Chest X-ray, AP view. Patient: 30 years old, sex M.
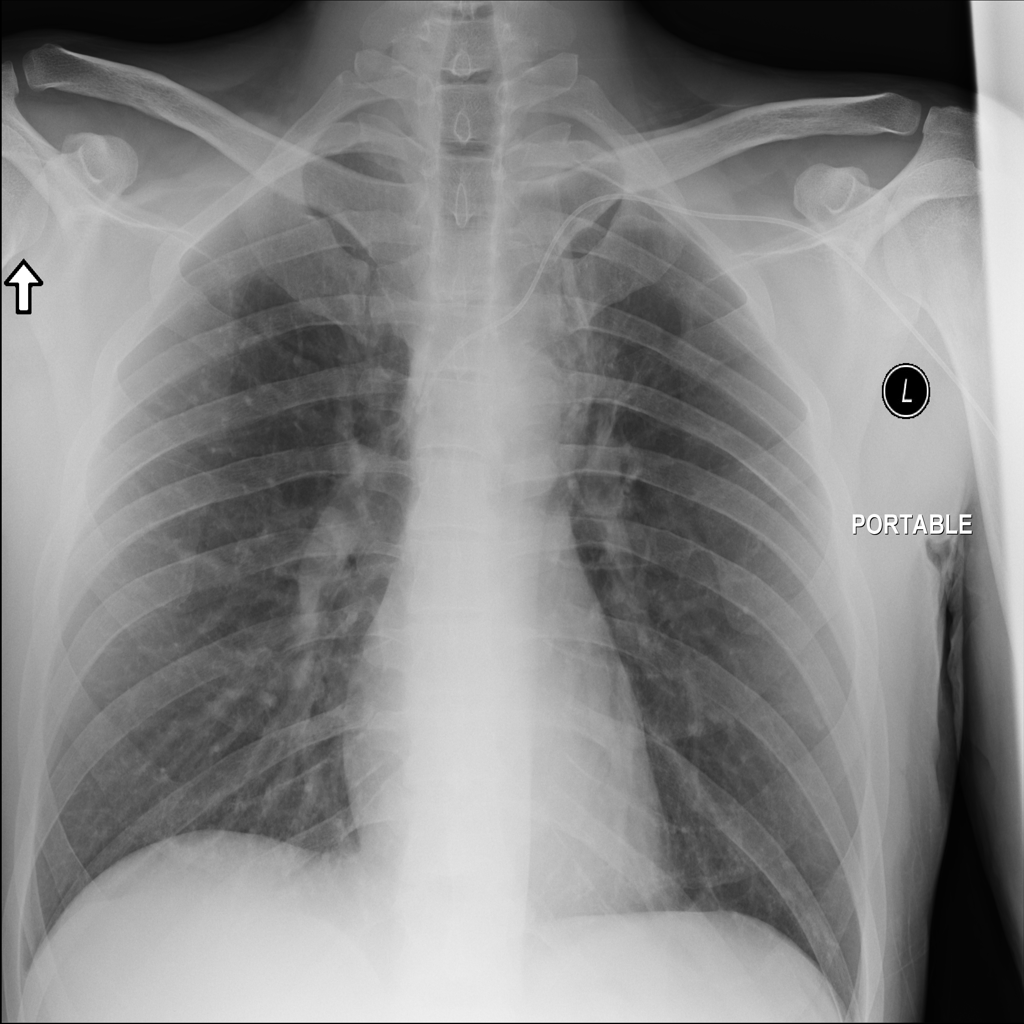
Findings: No Finding